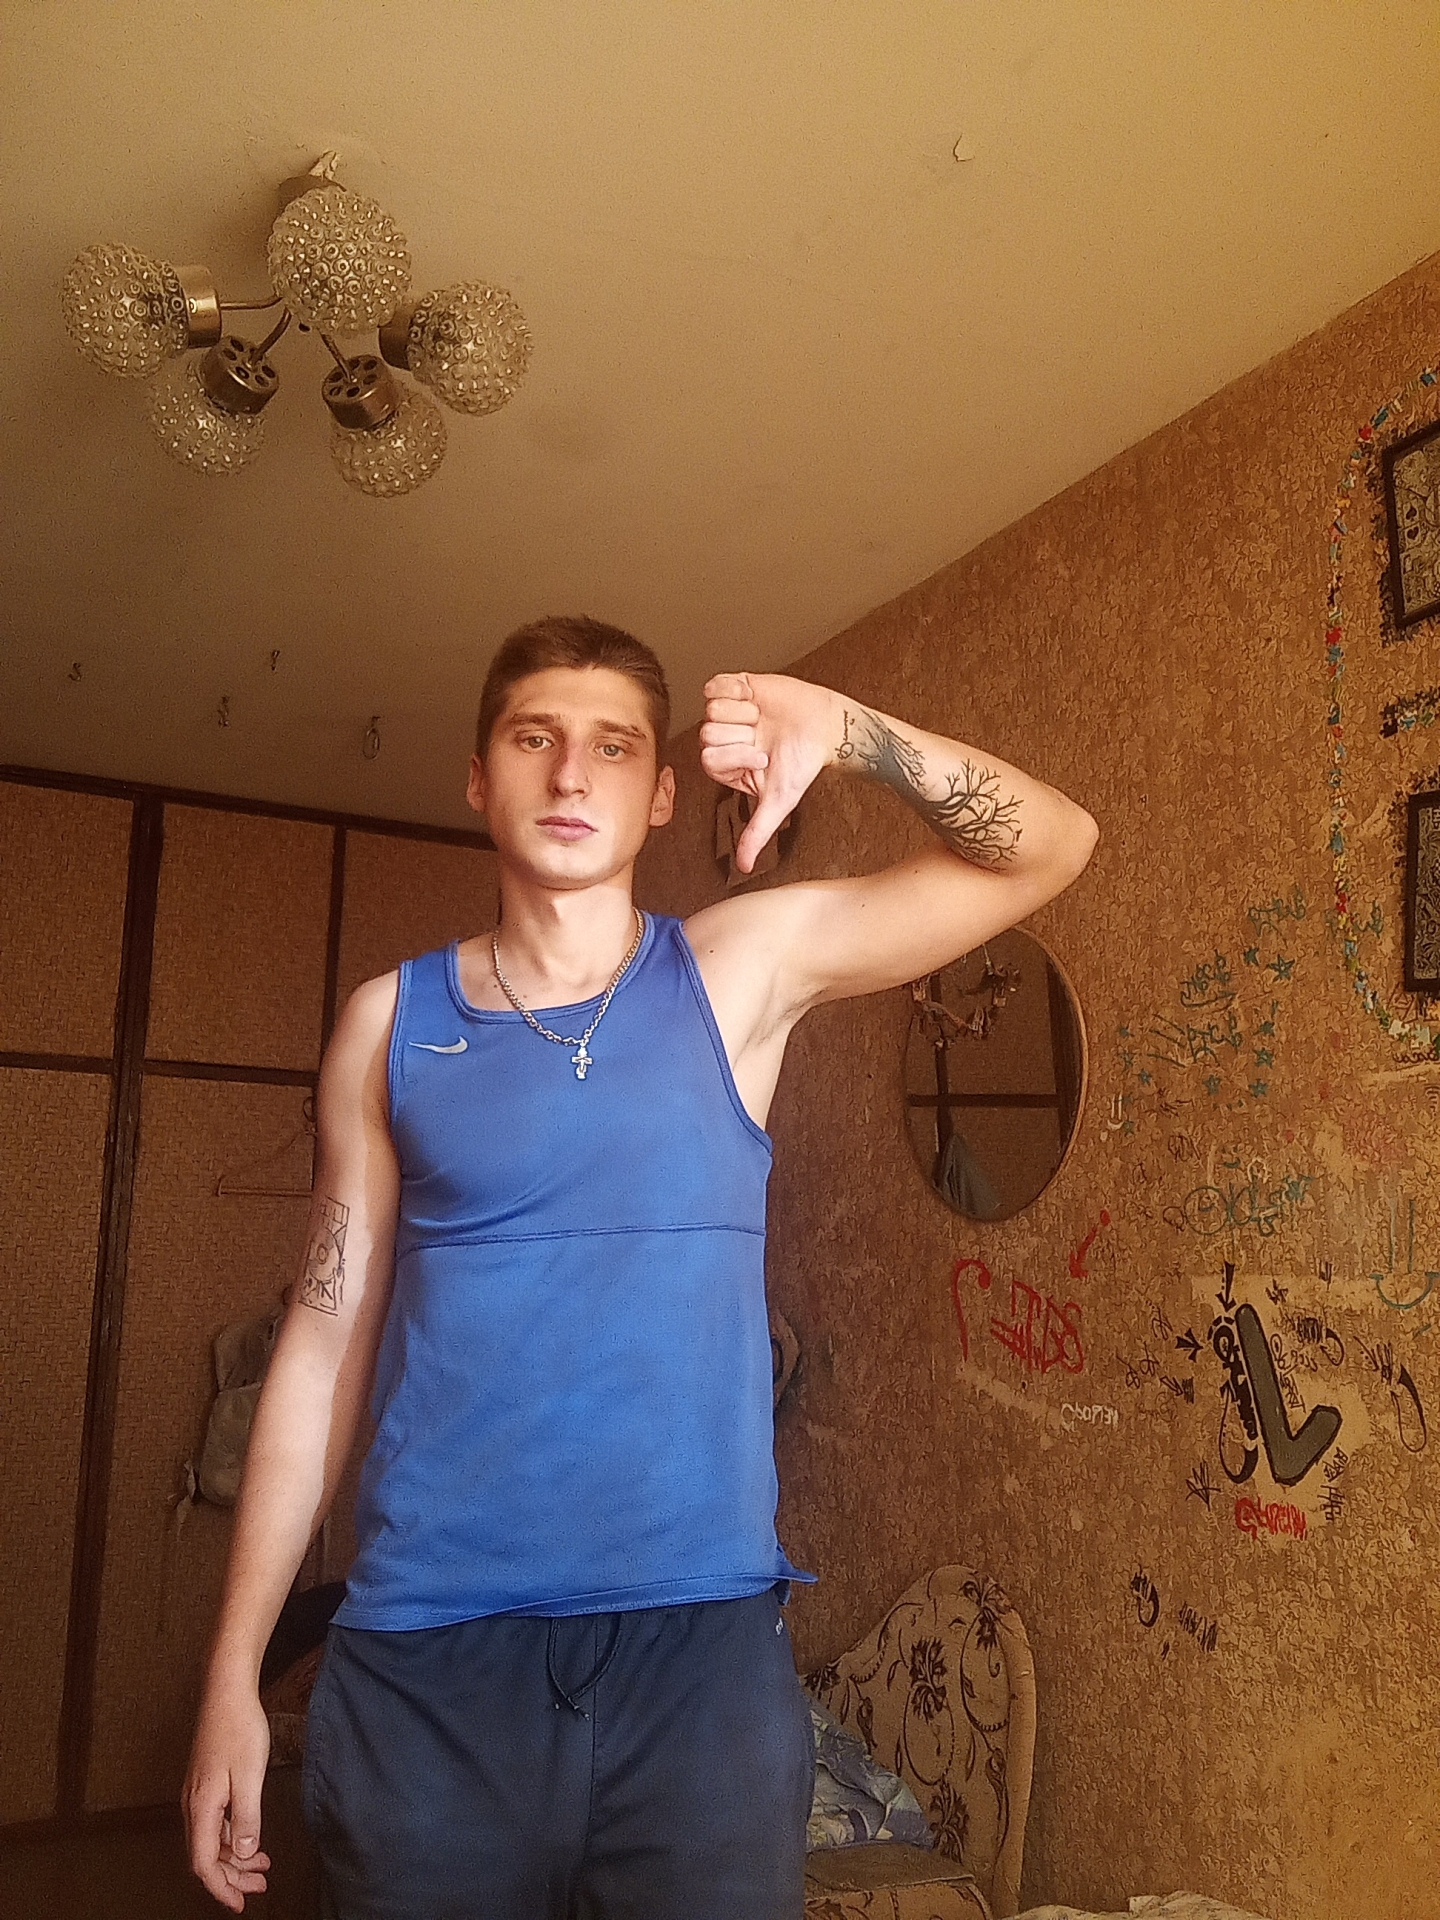
Label: noise